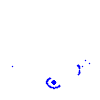
Particle: electron